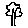
Label: tree